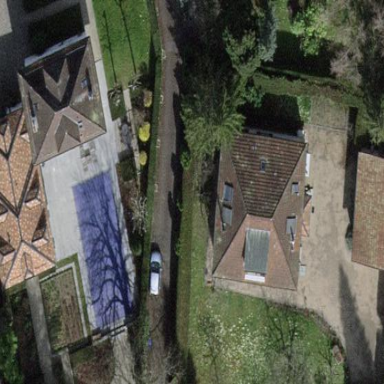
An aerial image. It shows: Garden enclosed by fence.